Question: I'm looking for a way to plot a nonlinear regression line on a data set where every value in my vector y is being stored multiple times, so I tried to use something like:
'''
x <- c(1,2,3,4,5,6,7,8,9,10)
y <- c(1,4,9,15,25,9,36,25,36,25)
reg4 <- lm( x ~ y + I(y^2) )
plot(x ~ y)
lines(y, predict(reg4), type="l", col="red", lwd=1)
'''
this gives <URL>

So my question is, is there a way to, let's say, use some sort of mean value for each y entry? Or well just make it a 'continous' line instead of something that branches of into multiple lines/returns to a lower y value at the points where there are multiple 'entries'.
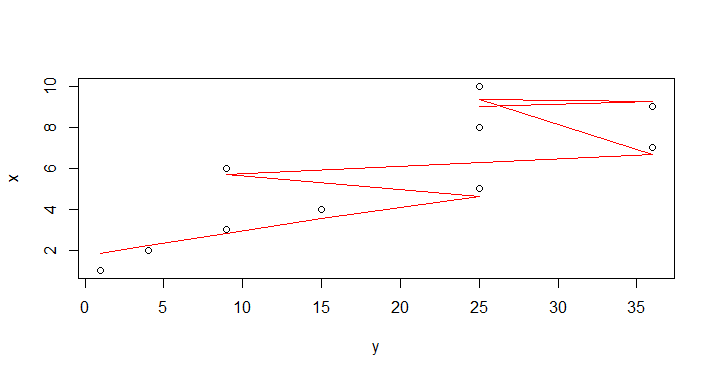
Answer: The problem does not come from the ties in the data:
for a given value of 'y', there is only one forecast.
The problem is that the points are not sorted,
so that when you join them, you end up with a tangle of lines.
You can use 'order' to reorder the points.
'''
plot(
x ~ y,
xlab = "y", ylab = "x" # Confusing...
)
i <- order(y)
lines( y[i], predict(reg4)[i] )
'''